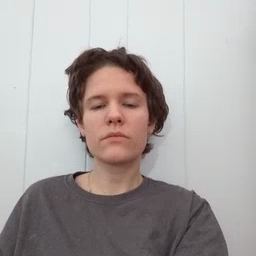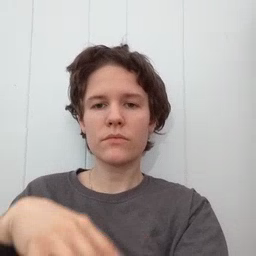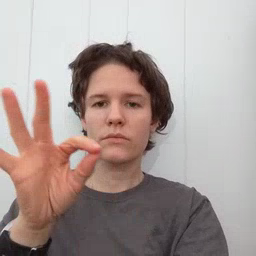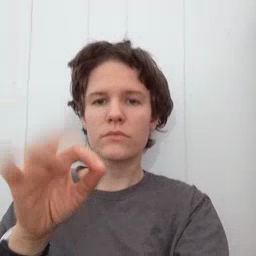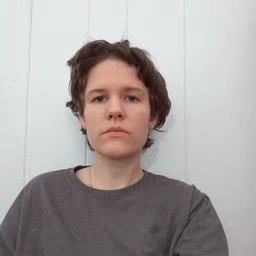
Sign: find